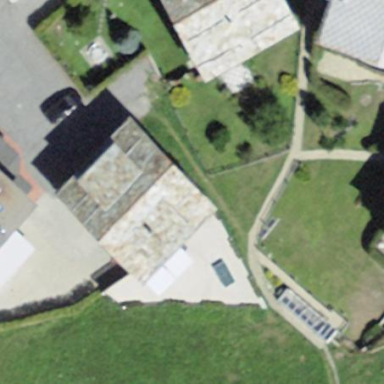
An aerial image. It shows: Detached building.